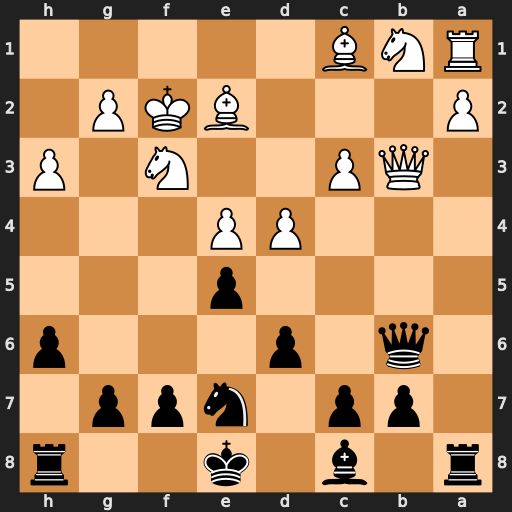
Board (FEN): r1b1k2r/1pp1npp1/1q1p3p/4p3/3PP3/1QP2N1P/P3BKP1/RNB5
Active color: b
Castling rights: kq
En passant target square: -
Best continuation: Qxb3 axb3 Rxa1